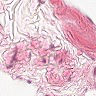
Metastatic tissue present: no